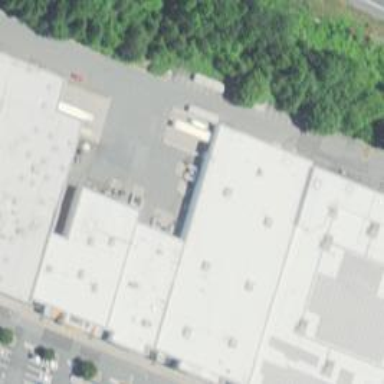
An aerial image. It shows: Building.